Question: Is there any way to open a folder browser dialog in Qt? When I use 'QFileDialog' with 'Directory' file mode, even if I specify the 'ShowDirsOnly' option, I get the standard file dialog. I would prefer to use a dialog that asks the user to choose a directory from a directory tree.
Here's the PySide code I'm using:
'''
from PySide import QtGui
app = QtGui.QApplication([])
dialog = QtGui.QFileDialog()
dialog.setFileMode(QtGui.QFileDialog.Directory)
dialog.setOption(QtGui.QFileDialog.ShowDirsOnly)
dialog.exec_()
'''
And here's the result I get on Windows 7:

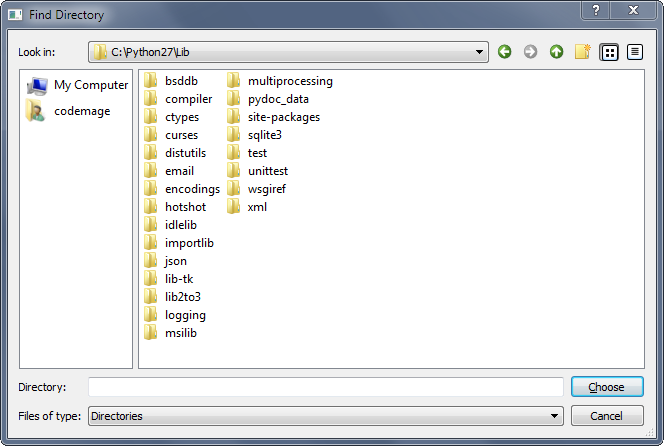
Answer: It appears that the order in which you call 'setFileMode()' and 'setOption()' matters. Make sure you're calling 'setFileMode()' first:
'''
QFileDialog dialog;
dialog.setFileMode(QFileDialog::Directory);
dialog.setOption(QFileDialog::ShowDirsOnly);
...
'''